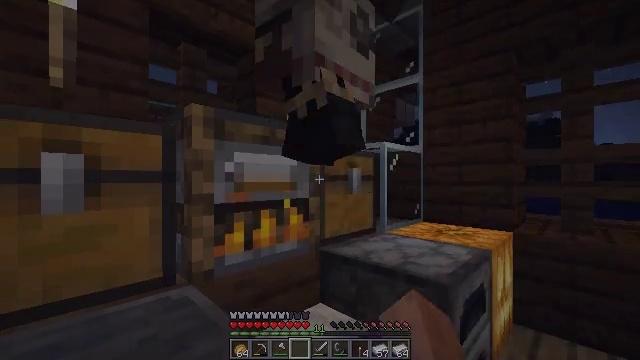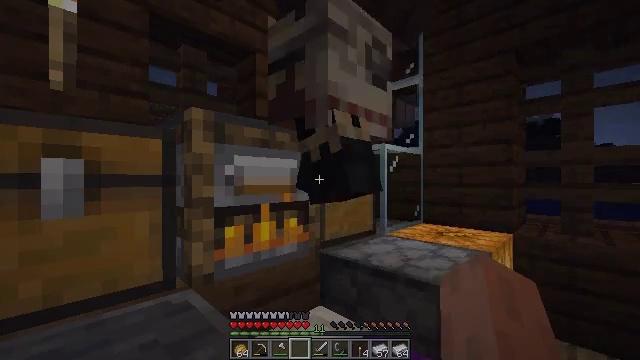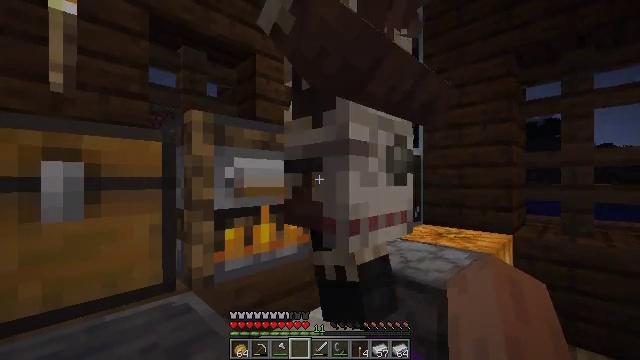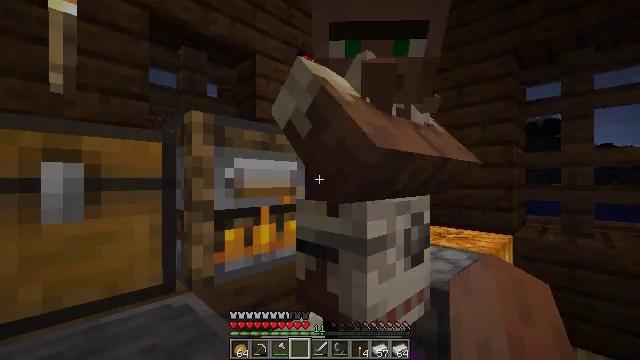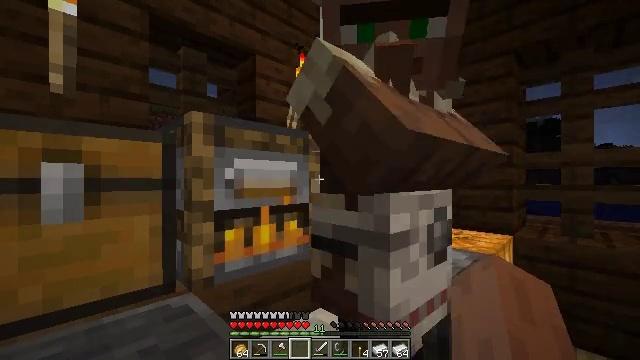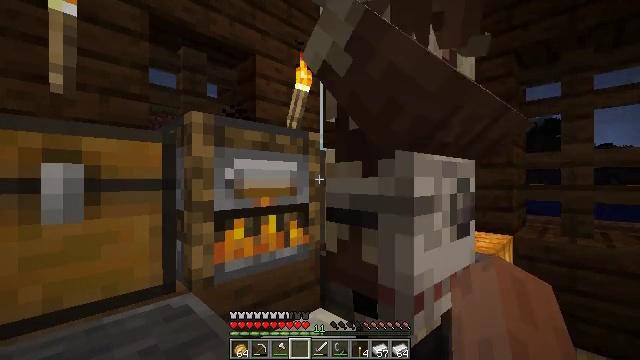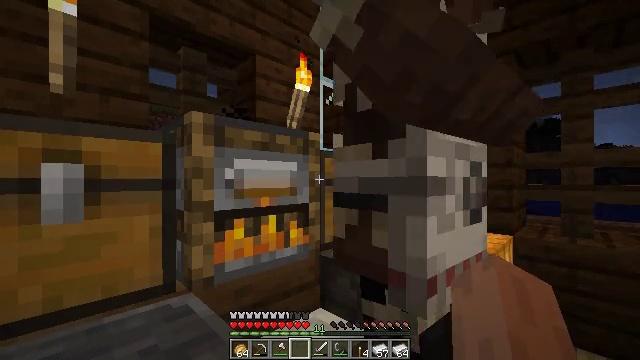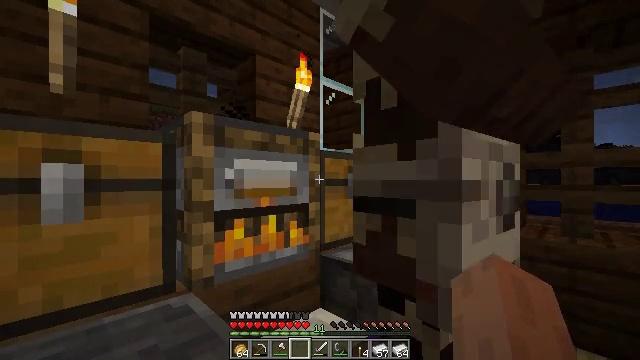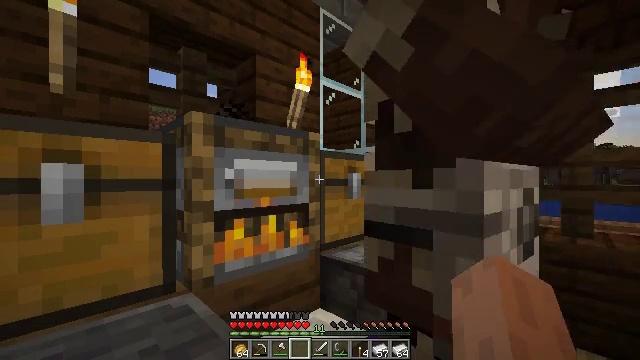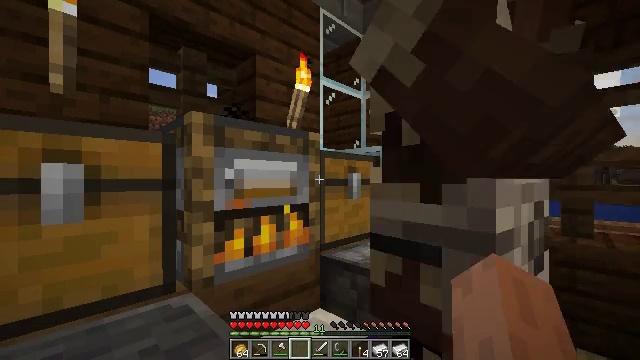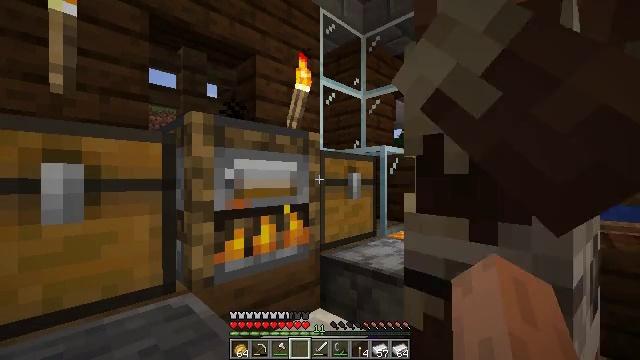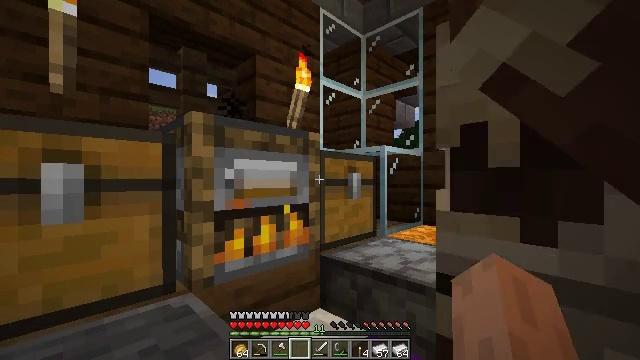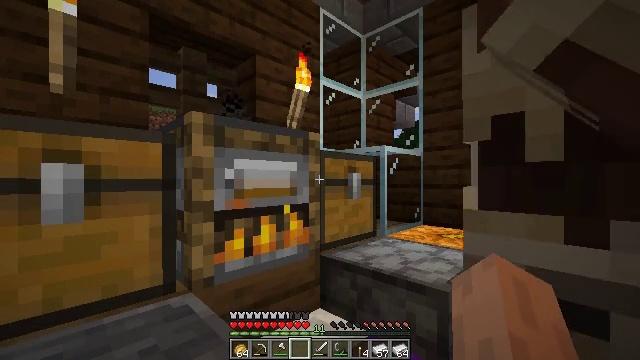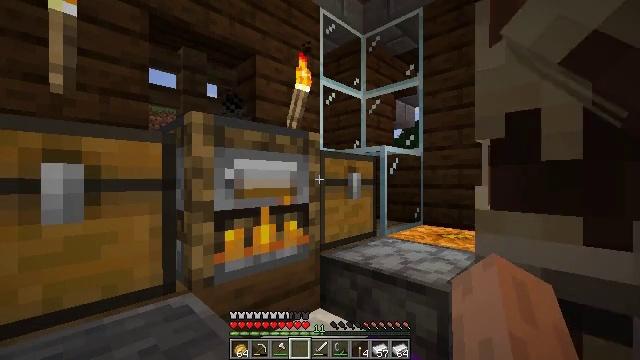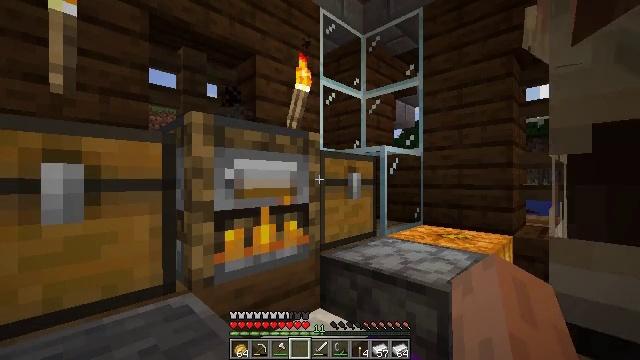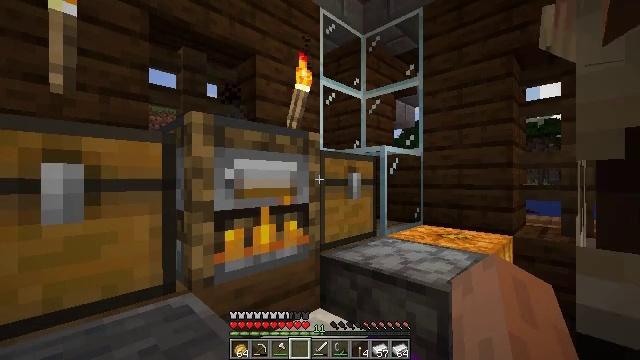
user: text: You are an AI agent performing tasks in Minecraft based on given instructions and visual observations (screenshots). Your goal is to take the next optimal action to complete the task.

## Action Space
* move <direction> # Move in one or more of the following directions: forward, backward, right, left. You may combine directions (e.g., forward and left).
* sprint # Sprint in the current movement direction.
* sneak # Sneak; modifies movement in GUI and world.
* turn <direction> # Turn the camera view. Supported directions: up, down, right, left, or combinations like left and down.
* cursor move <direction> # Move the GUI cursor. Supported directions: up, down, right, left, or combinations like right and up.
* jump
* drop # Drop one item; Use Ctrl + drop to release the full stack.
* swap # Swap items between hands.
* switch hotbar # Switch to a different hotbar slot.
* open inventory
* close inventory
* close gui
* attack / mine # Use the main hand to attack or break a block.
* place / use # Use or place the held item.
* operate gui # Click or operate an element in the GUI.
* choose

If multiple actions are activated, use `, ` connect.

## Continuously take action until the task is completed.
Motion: motion action
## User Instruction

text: Gather dirt.
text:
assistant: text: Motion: no_op
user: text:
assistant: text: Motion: no_op
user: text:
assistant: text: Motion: no_op
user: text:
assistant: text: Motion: no_op
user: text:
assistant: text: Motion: no_op
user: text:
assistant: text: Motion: no_op
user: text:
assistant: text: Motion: no_op
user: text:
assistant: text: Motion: no_op
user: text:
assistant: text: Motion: no_op
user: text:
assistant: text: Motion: no_op
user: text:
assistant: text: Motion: no_op
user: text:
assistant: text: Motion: no_op
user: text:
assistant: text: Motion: no_op
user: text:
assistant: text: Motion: no_op
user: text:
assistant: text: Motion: no_op
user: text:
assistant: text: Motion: no_op
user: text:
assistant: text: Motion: no_op
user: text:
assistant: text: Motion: no_op
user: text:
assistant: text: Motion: no_op
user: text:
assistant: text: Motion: no_op
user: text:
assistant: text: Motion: no_op
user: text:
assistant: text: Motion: no_op
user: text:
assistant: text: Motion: no_op
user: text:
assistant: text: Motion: turn left and down
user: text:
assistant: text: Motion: no_op
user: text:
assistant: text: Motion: turn right
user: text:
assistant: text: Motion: no_op
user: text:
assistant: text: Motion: no_op
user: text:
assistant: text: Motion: no_op
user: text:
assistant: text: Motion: no_op